Question: i'm trying to place a listview inside a listviewitem. the inner listview should not be scrollable but take all size it needs to display all it's rows. is there a better way to to this? table, grid, ...? the problem i'm facing right now is that the inner listview doesn't take the space it needs, so it's cut at about the end of the first listitem. if i try to scroll, just the outer listview is scrolling which is exactly what i want.

thanks, my final solution is
'''
LinearLayout layout = (LinearLayout) row.findViewById(R.id.LLBroadcasts);
layout.removeAllViews();
for (Item b : bs.getItems()) {
View child = _inflater.inflate(R.layout.item_row, null);
TextView tvTitle = (TextView) child.findViewById(R.id.TVItemTitle);
tvTitle.setText(b.getTitle());
TextView tvDesc = (TextView) child.findViewById(R.id.TVItemDescription);
tvDesc.setText(b.getDescription());
layout.addView(child);
}
'''
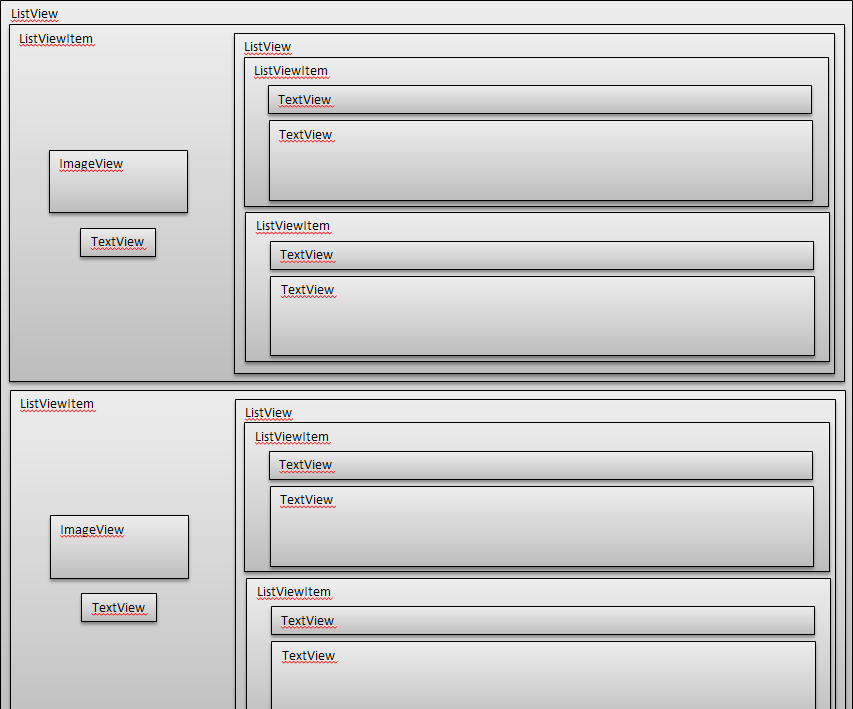
Answer: From the Android documentation - <URL>:
You do not really want to scroll that inner list view, you want to scroll the outer listview. However I asume that the inner listview may vary on the amount of elements it contains.
Instead of the inner list view you could use a
- <URL>
For the linear layout (some sample code):
'''
// access your linear layout
LinearLayout layout = (LinearLayout)findViewById(R.id.layout);
// load the xml structure of your row
View child = getLayoutInflater().inflate(R.layout.row);
// now fill the row as you would do with listview
//e.g. (TextView) child.findViewById(...
...
// and than add it
layout.addView(child);
'''
You should save the linear layout in a view holder (see <URL>' is only necessary when the current row has lesser inner rows than the reused one, so I would also save the number of rows in the view holder.
If the maximum number of inner rows is not to high you could also think about caching them in the view holder to avoid the inflate and findByViewId (lets say in an ArrayList).